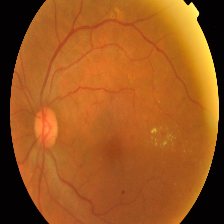
Diabetic retinopathy grade: Proliferative DR